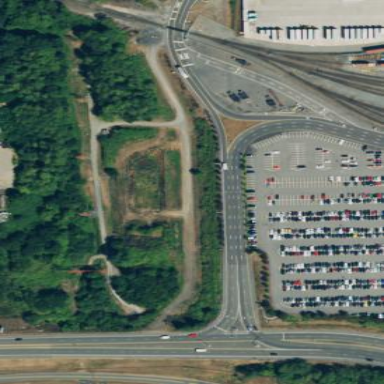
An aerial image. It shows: Parking area with surface.